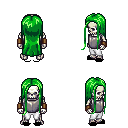
a pixel art fantasy rpg character, male body template, skeleton, steel chest armor, white pants, green extra-long hairstyle, leather bracers, black slippers, four views (front, back, left, right), 2x2 character sprite sheet, small pixel art, hard edges, no anti-aliasing